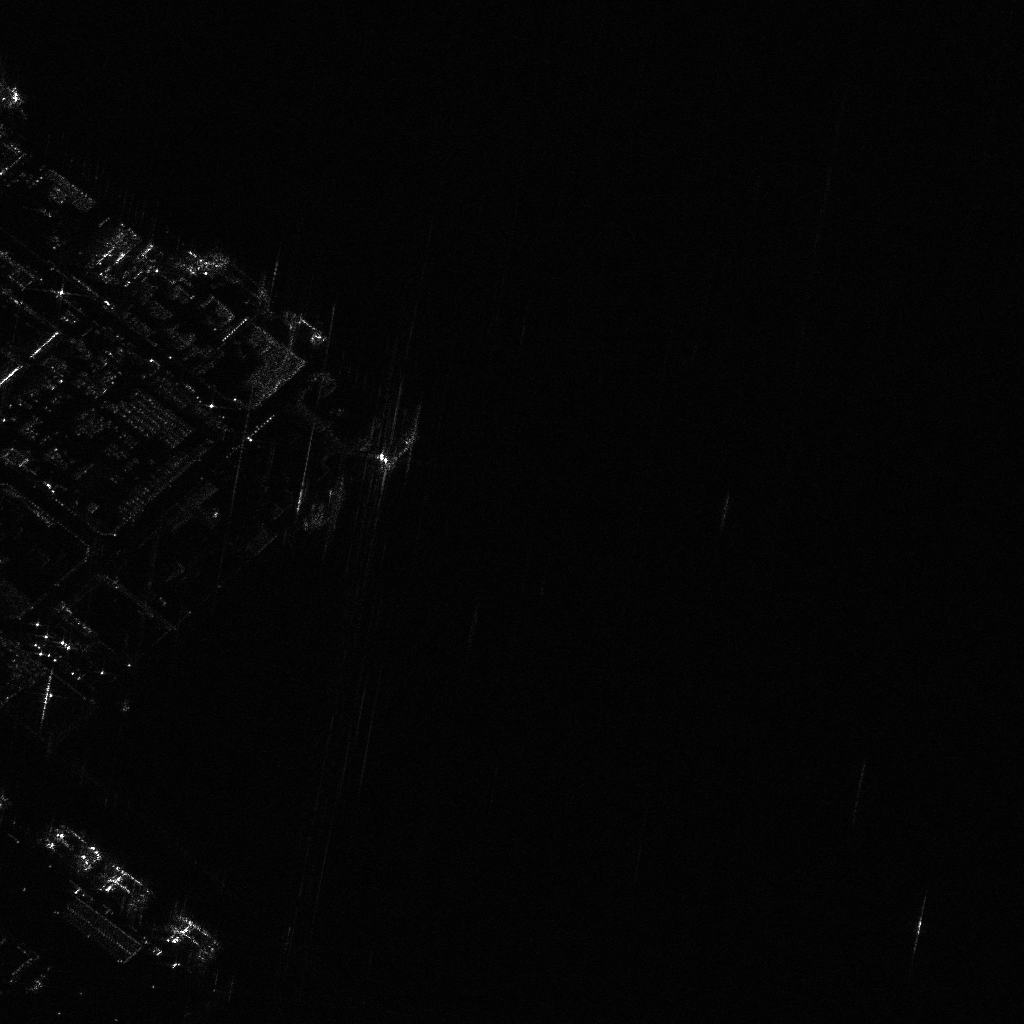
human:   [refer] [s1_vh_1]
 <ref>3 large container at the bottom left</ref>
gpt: <box>[[15, 89, 21, 92, 40], [3, 81, 9, 83, 41], [9, 85, 15, 87, 40]]</box>